Question: I have a bit of a problem. I'm trying to add,remove and edit items in an array of objects, showing its content in a html table,but without form submission. So far I've managed to add items ( thanks to David Calhoun ), but now I facing a new issue, since I don't know how to get the row index (when I click the delete image) ,so that I can delete that row. Is there any way to achieve this?
here's my code
'''
<script>
var table = [];
function addDetail()
{
table.push({
price: document.getElementById('price').value,
description: document.getElementById('descripcion').value
});
showRow(table.length-1);
resetEntries();
}
function resetEntries()
{
document.getElementById('price').value='';
document.getElementById('descripcion').value='';
document.getElementById('price').focus();
}
function showRow(i)
{
if (table.length>0){
var tbl = document.getElementById('tabla_estilo');
var newRow = tbl.insertRow(tbl.rows.length);
var cell1 = newRow.insertCell(0);
cell1.textAlign='center';
cell1.innerHTML='<a href="#"><img src="images/edit.png" width="14" height="14" alt="Edit"/></a>'
var cell2 = newRow.insertCell(1);
cell2.textAlign='center';
cell2.innerHTML='<a href="#" class="delete"><img src="images/delete.png" width="14" height="14" alt="Delete"/></a>'
var cell3 = newRow.insertCell(2);
cell3.textAlign='center';
cell3.innerHTML=table[i].price;
var cell4 = newRow.insertCell(3);
cell4.textAlign='center';
cell4.innerHTML=table[i].description;
}
}
'''
And here's how my form looks

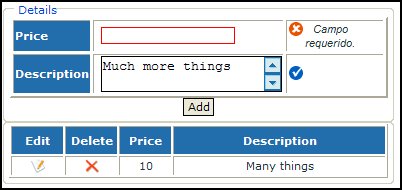
Answer: From the 'onclick' handler for the 'delete' button, you can traverse up to its '<tr>' and then get that row's 'rowIndex' property.
So in the onclick:
'''
var node = this.parentNode;
while( node && node.tagName !== 'TR' ) {
node = node.parentNode;
}
var index = node.rowIndex;
'''
So when you're setting up your row cells, you can add a handler:
'''
var cell2 = newRow.insertCell(1);
cell2.textAlign='center';
cell2.innerHTML='<a href="#" class="delete"><img src="images/delete.png" width="14" height="14" alt="Delete"/></a>'
cell2.firstChild.onclick = function() {
var node = this.parentNode;
while( node && node.tagName !== 'TR' ) {
node = node.parentNode;
}
var index = node.rowIndex;
alert('index');
return false;
}
'''
This creates a new function for each row. It would be better to reference a named function instead.